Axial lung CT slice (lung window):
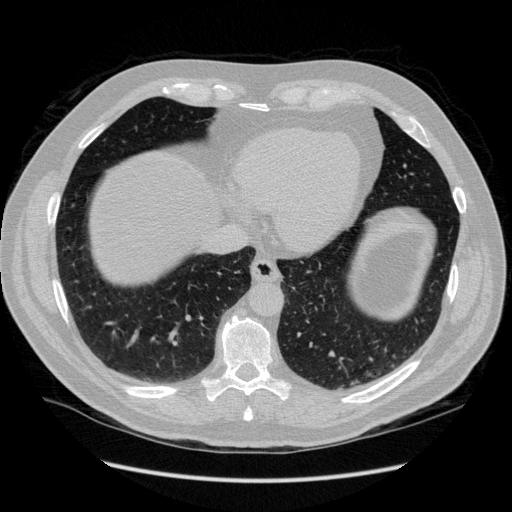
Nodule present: no